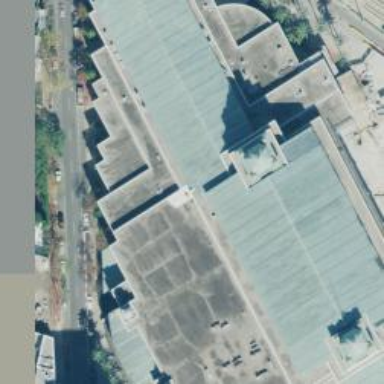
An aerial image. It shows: Part of building.